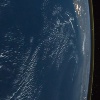
Label: water